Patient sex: F
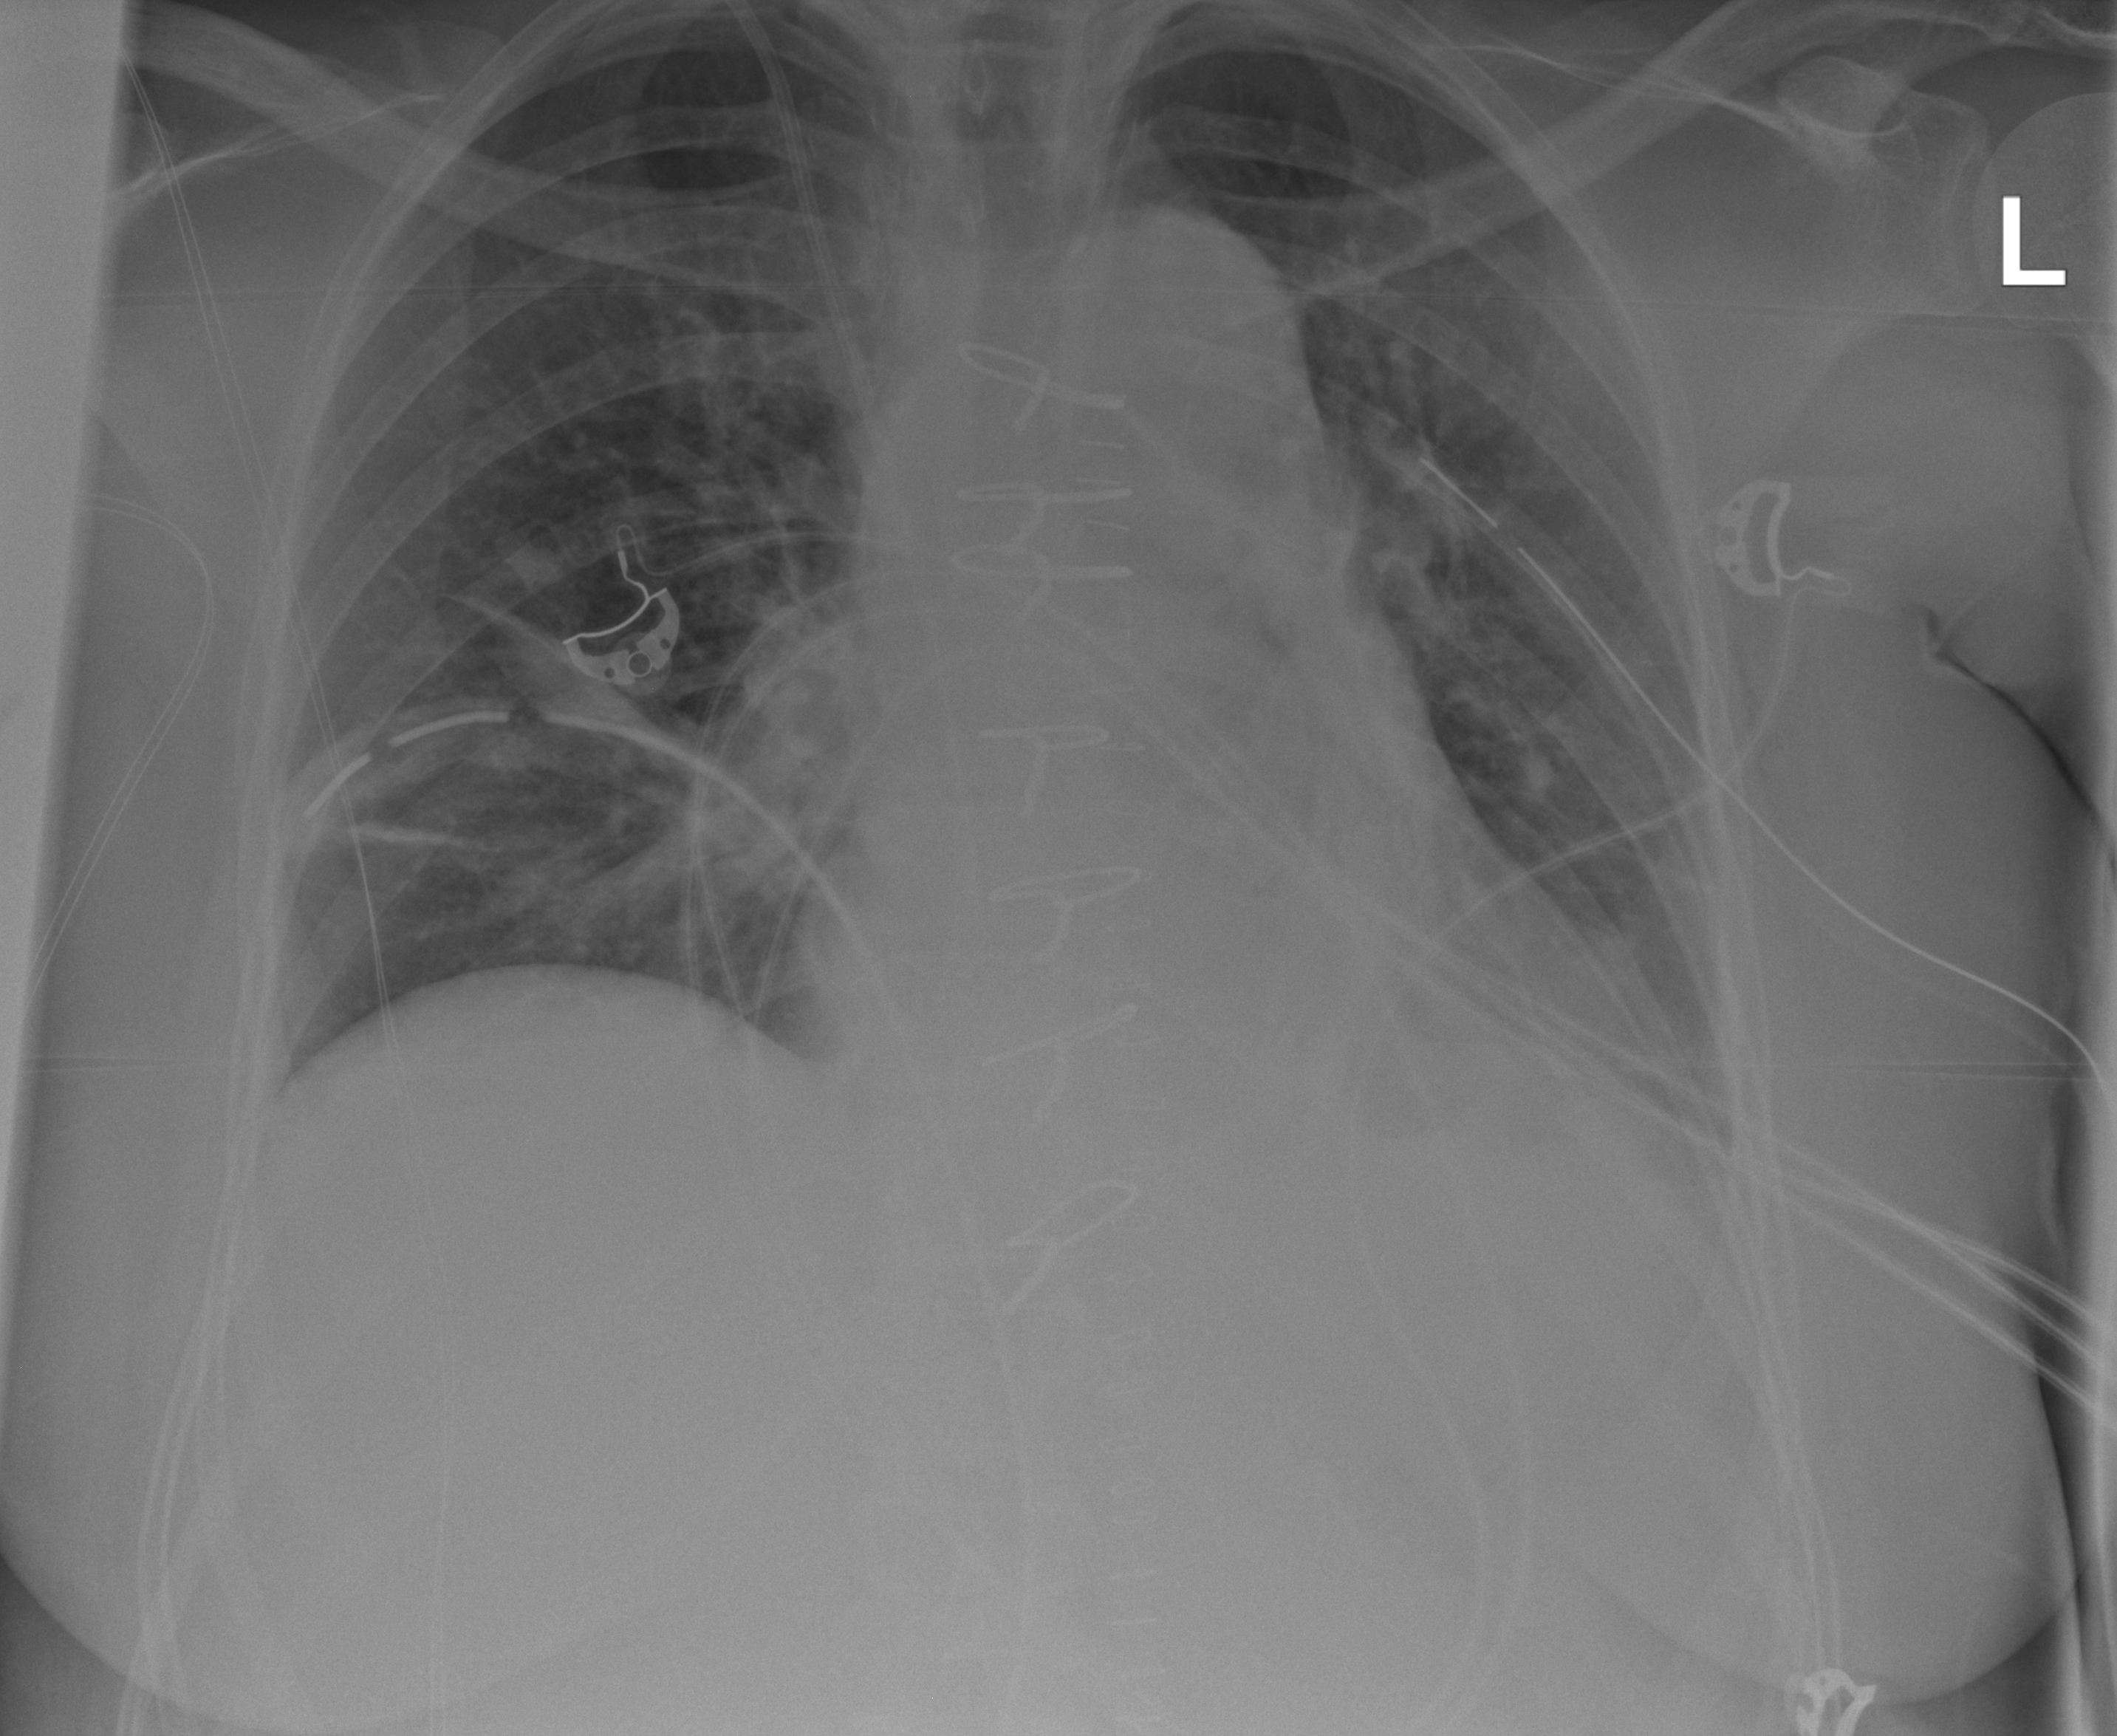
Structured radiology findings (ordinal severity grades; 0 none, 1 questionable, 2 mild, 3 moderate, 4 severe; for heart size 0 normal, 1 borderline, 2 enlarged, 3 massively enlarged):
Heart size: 0
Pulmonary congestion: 0
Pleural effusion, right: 0
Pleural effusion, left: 2
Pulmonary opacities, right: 0
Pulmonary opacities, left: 0
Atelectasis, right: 2
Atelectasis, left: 2